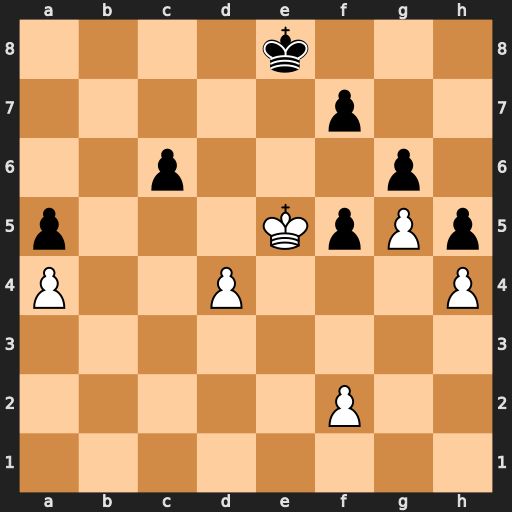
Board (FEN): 4k3/5p2/2p3p1/p3KpPp/P2P3P/8/5P2/8
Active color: w
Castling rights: -
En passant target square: -
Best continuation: Kd6 f6 gxf6 Kf7 Ke5 f4 f3